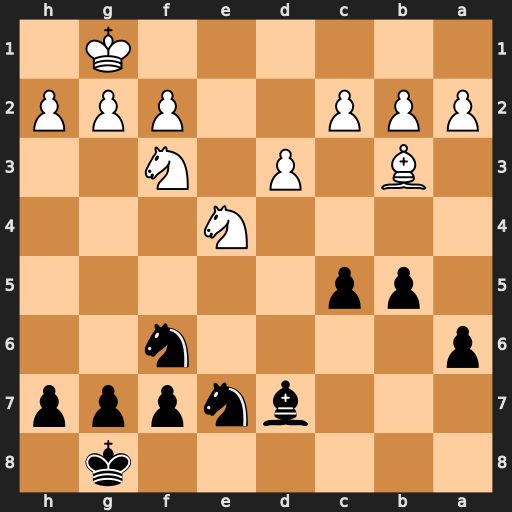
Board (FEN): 6k1/3bnppp/p4n2/1pp5/4N3/1B1P1N2/PPP2PPP/6K1
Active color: b
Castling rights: -
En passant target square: -
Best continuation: Nxe4 dxe4 c4 Bxc4 bxc4